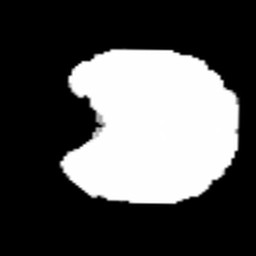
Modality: FA
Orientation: coronal
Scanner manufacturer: siemens
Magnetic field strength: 3 T
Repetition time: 3.6 s
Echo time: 0.092 s